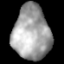
Tissue: lung
Cell type: Others
Senescence score: 0.2206
Nuclear area (px): 1961
Mean DAPI intensity: 162.804